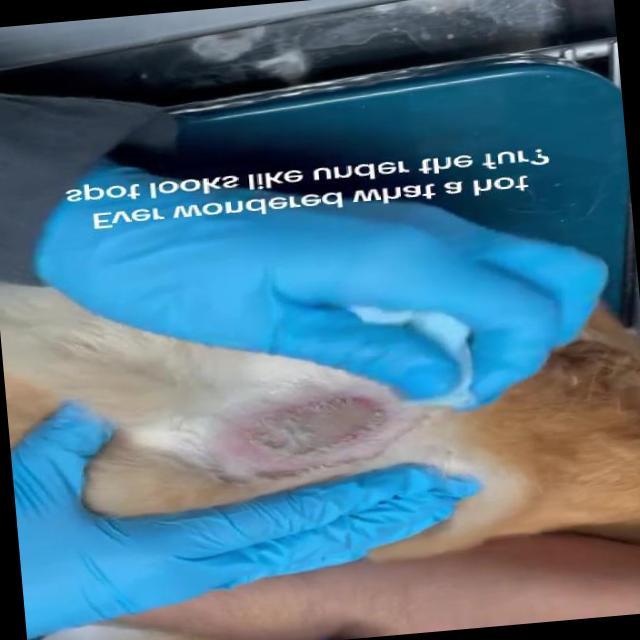
Canine dermatitis — inflammation of the skin presenting with erythema, pruritus, papules, and excoriation. May be allergic, contact, or atopic in origin.